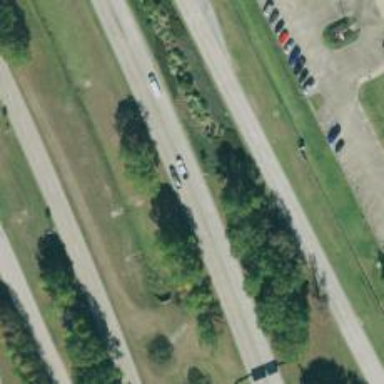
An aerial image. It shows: This image shows trunk highway that functions as expressway.